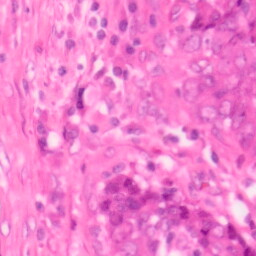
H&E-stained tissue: Colon